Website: home-depot
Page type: customer-info-address
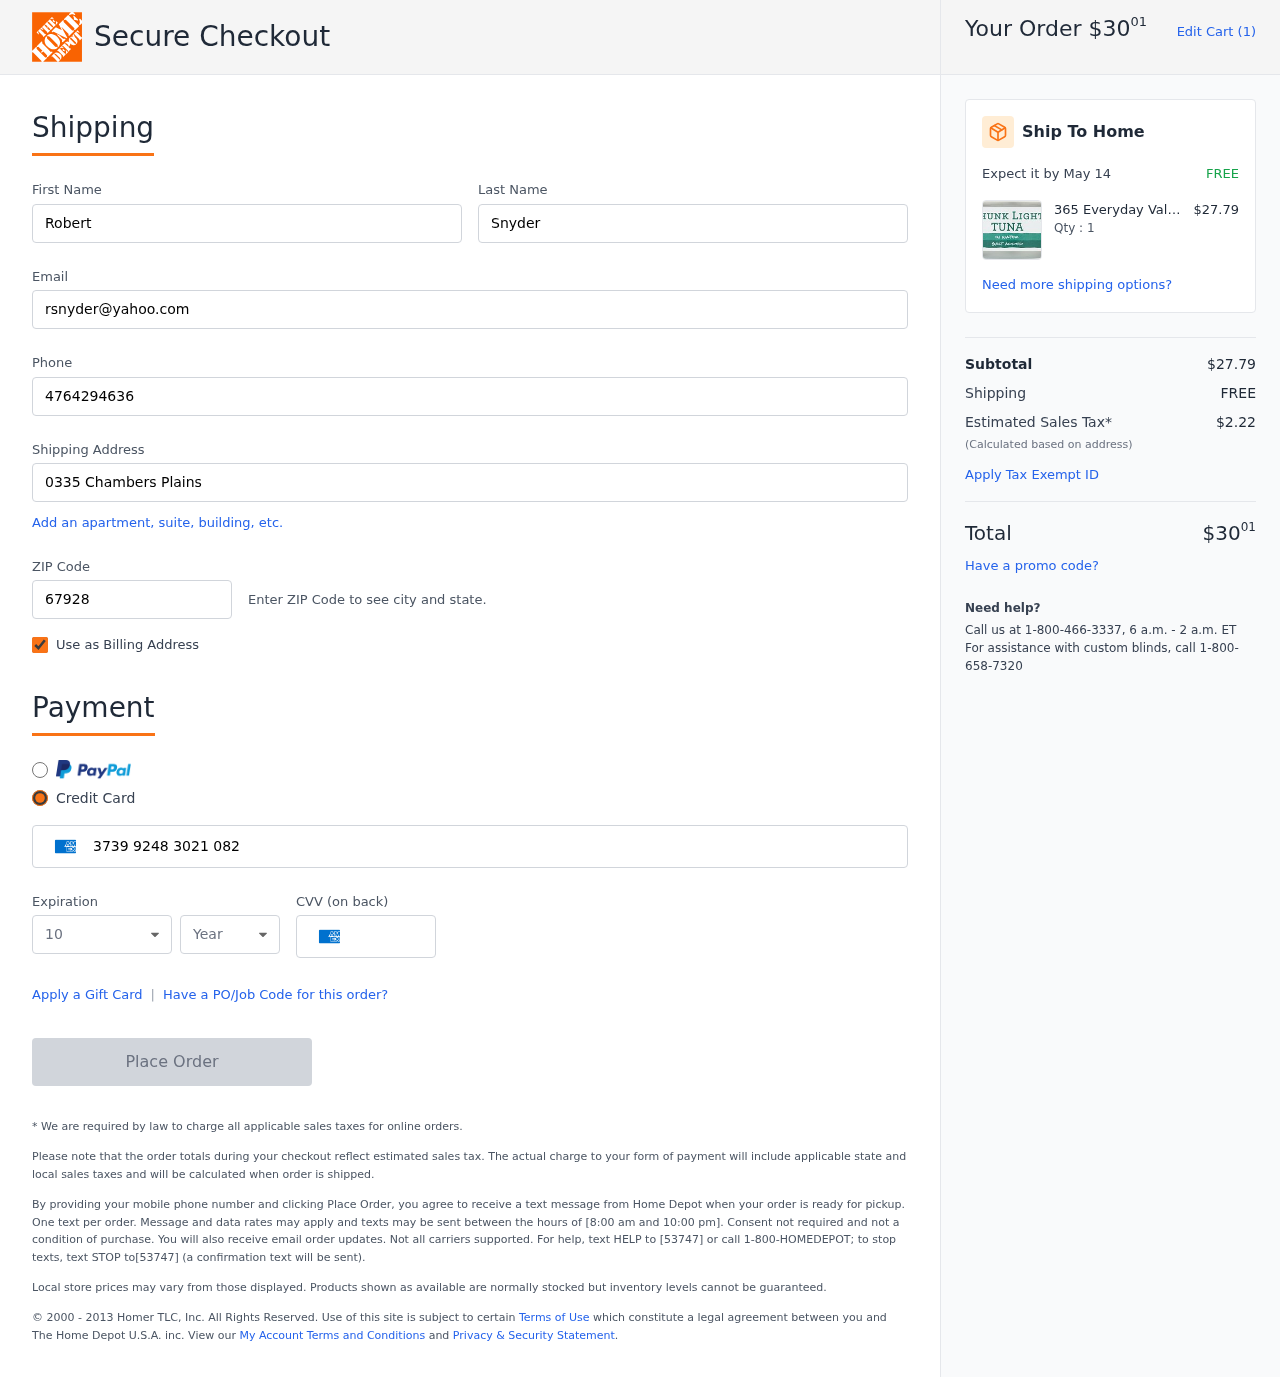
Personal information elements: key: PII_CARD_CVV
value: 7870
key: PII_CARD_EXPIRY_MONTH
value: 10
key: PII_CARD_EXPIRY_YEAR
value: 29
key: PII_CARD_NUMBER
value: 3739 9248 3021 082
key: PII_EMAIL
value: rsnyder@yahoo.com
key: PII_FIRSTNAME
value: Robert
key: PII_LASTNAME
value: Snyder
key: PII_PHONE
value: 4764294636
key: PII_POSTCODE
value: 67928
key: PII_STREET
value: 0335 Chambers Plains
Product elements: key: PRODUCT1_BRAND
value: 365 Everyday Value
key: PRODUCT1_NAME
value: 365 Everyday Value, Chunk Light Tuna in Water, Salt Added, 5 oz
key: PRODUCT1_PRICE
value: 27.79
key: PRODUCT1_QUANTITY
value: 1
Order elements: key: ORDER_TOTAL
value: $3001
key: ORDER_NUM_ITEMS
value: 1
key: ORDER_DELIVERY_DATE
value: May 14
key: ORDER_SUBTOTAL
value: $27.79
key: ORDER_SHIPPING_COST
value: FREE
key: ORDER_TAX
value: $2.22